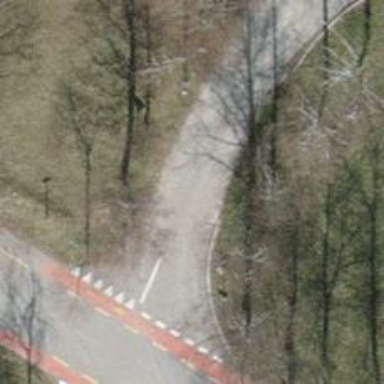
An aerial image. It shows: Unclassified road with paved surface.